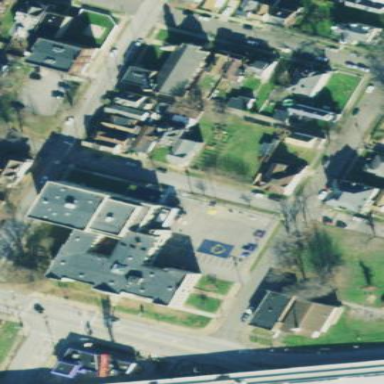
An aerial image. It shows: School building.